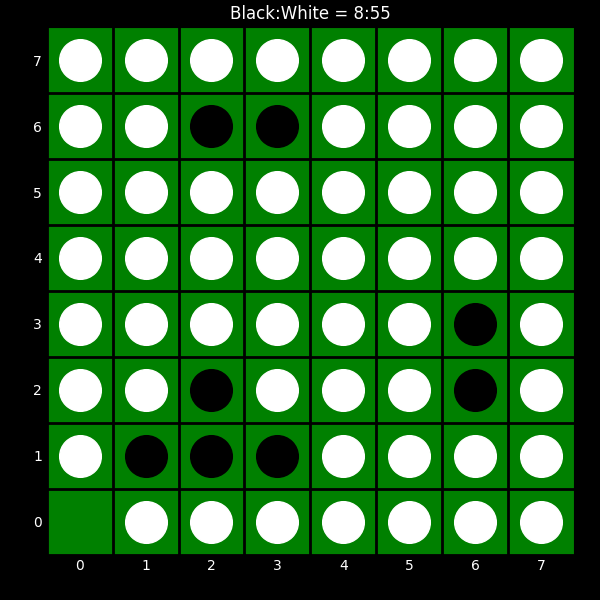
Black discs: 8
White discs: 55